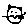
Label: cat